Brain MRI, t1w sequence, axial 2D slice.
Patient: age 33, sex F, weight 95 kg, height 1.95 m
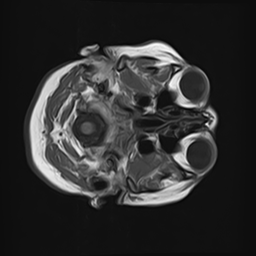